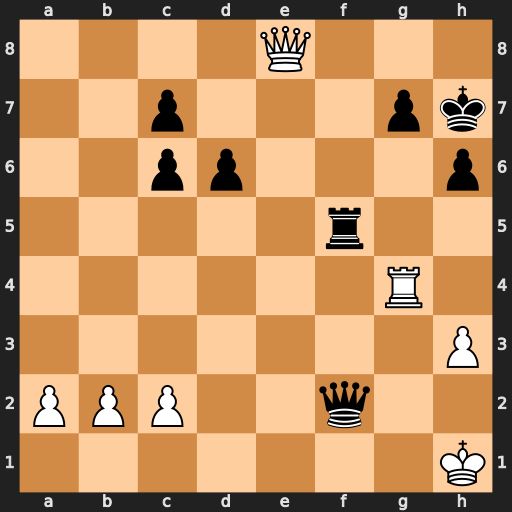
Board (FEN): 4Q3/2p3pk/2pp3p/5r2/6R1/7P/PPP2q2/7K
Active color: w
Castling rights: -
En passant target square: -
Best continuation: Qg6+ Kh8 Qxg7#